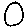
Label: circle